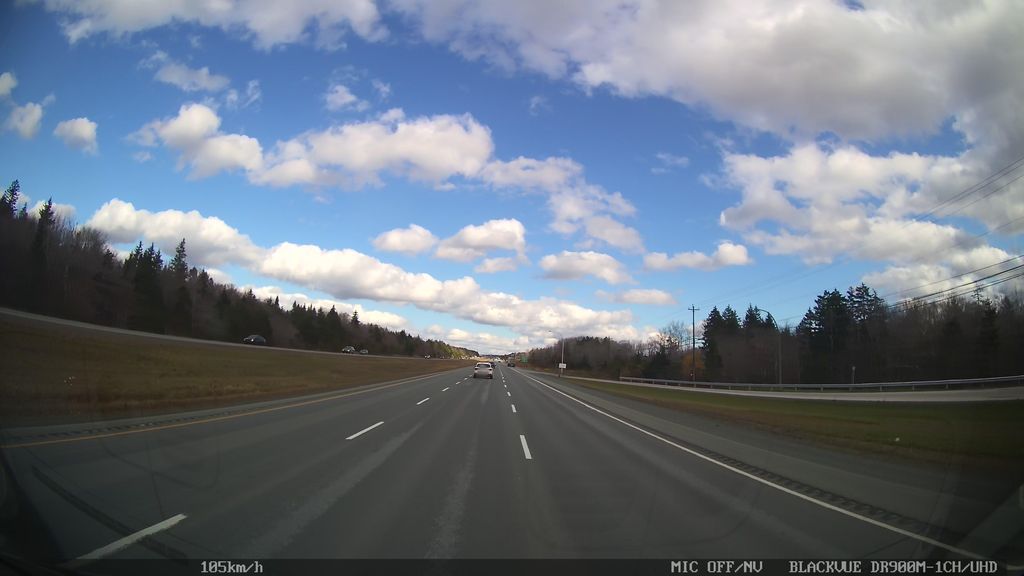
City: halifax